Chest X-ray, PA view. Patient: 24 years old, sex F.
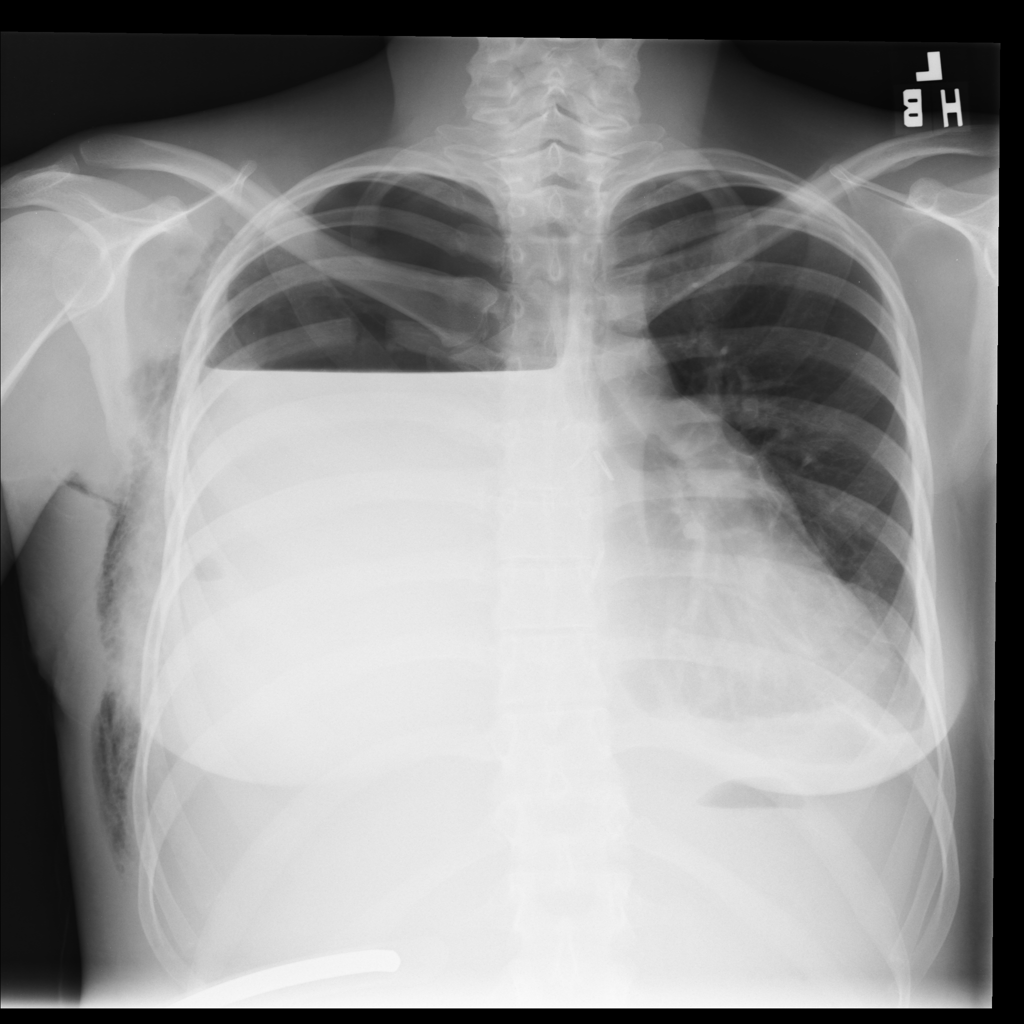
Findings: Effusion